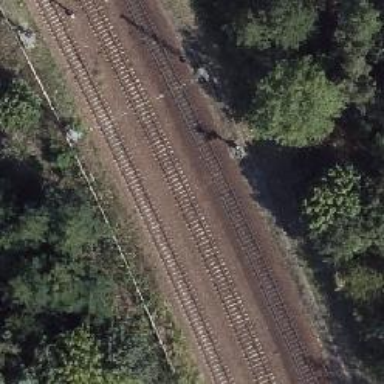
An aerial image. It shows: Railway signal.